Question: I want an element's background color to change and for the element to grow slightly on hover.
The problem I have is that the background color is being applied on hover but it doesn't cover all of the enlarged div (as transformed using scale on hover).
Please see the attached image and code.
The lighter background should be flush to the dotted border on the left.
Any ideas?
'''
#recent-posts li {
transition: all .1s;
-webkit-transition: all .1s;
-moz-transition: all .1s;
transform-origin:center bottom;
-webkit-transform-origin:center bottom;
-moz-transform-origin:center bottom;
}
#recent-posts li:hover {
transform:scale(1.1);
-moz-transform:scale(1.1);
-webkit-transform:scale(1.1);
background-color: rgba(0, 0, 0, 0.00);
}
'''

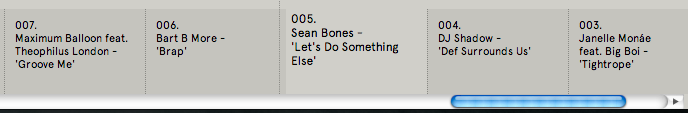
Answer: Your background color has an alpha value of 0.
This makes it completely transparent so there is nothing to show of the background..
It looks like you want the hover color to be the same as the background of the container. In this case you should set the same color of the container as the ':hover' color of the 'li'.